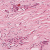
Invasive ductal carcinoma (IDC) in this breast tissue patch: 1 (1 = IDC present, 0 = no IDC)